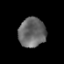
Tissue: prostate
Cell type: T cells
Senescence score: 0.3534
Nuclear area (px): 782
Mean DAPI intensity: 103.696